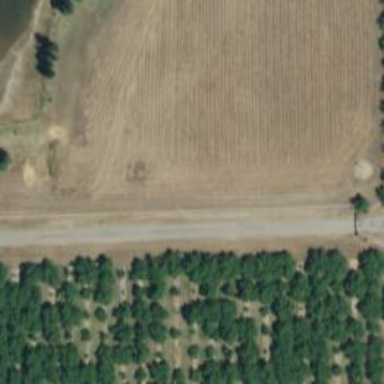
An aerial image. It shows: Service road with grade2 tracktype.